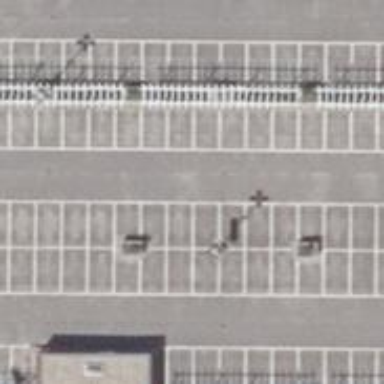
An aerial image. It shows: Multi-storey parking facility.